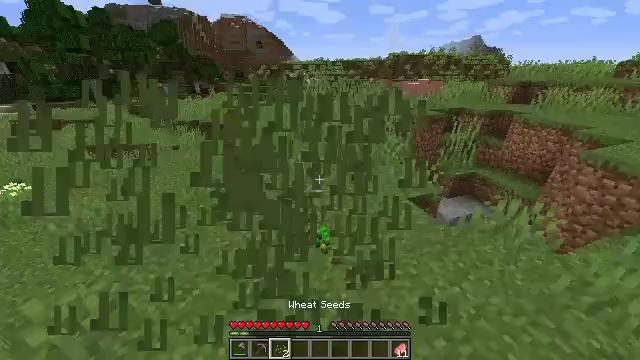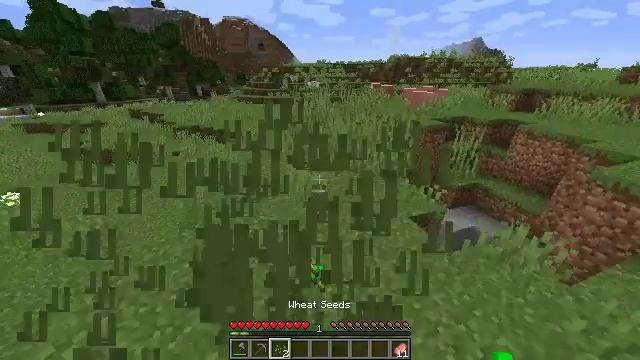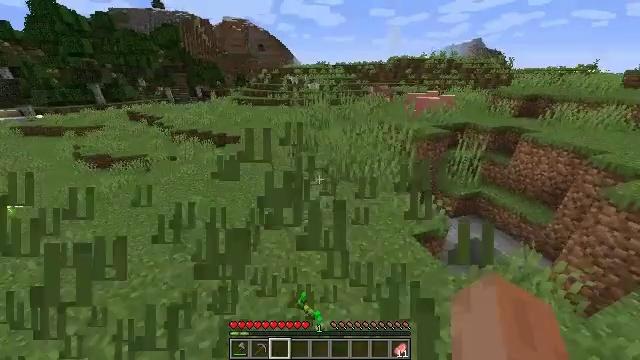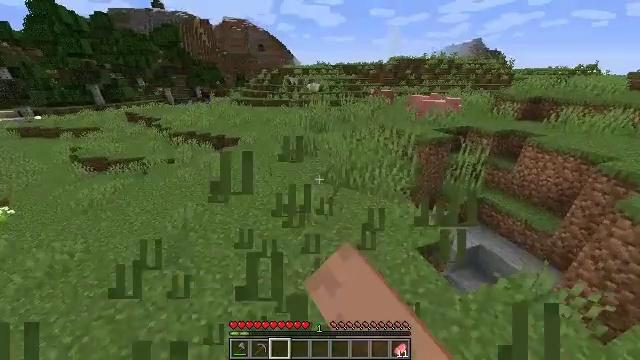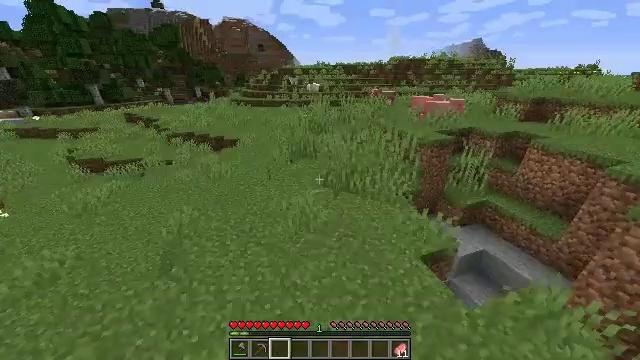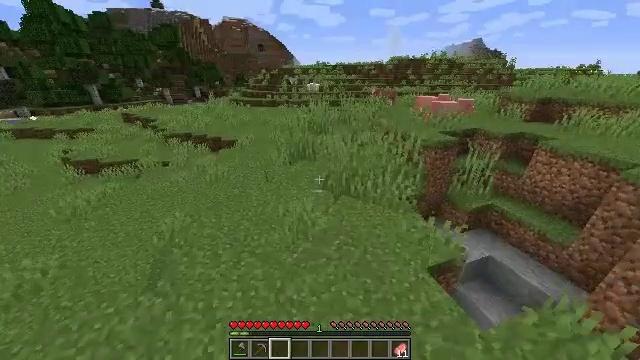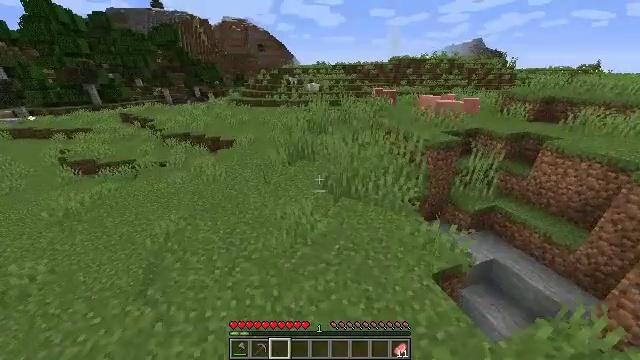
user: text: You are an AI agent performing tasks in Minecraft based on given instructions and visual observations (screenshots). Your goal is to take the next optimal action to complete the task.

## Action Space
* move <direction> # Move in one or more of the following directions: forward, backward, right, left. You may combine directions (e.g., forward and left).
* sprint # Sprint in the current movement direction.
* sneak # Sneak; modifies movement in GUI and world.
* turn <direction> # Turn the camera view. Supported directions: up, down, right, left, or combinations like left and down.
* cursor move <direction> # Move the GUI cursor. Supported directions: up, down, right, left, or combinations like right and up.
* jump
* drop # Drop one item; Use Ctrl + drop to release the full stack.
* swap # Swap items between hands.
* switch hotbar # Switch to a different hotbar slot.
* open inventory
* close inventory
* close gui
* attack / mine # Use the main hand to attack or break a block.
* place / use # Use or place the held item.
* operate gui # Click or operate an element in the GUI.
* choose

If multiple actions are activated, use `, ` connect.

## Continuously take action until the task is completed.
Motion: motion action
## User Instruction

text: Drop wheat seeds.
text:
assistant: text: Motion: move forward, sprint, jump
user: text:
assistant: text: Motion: move forward, sprint, jump, drop
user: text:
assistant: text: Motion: move forward, sprint, jump, drop
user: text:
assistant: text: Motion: move forward, sprint, jump, drop
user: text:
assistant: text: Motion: move forward, sprint, jump, drop
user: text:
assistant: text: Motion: move forward, sprint, jump
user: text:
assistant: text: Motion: sprint, jump